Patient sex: M
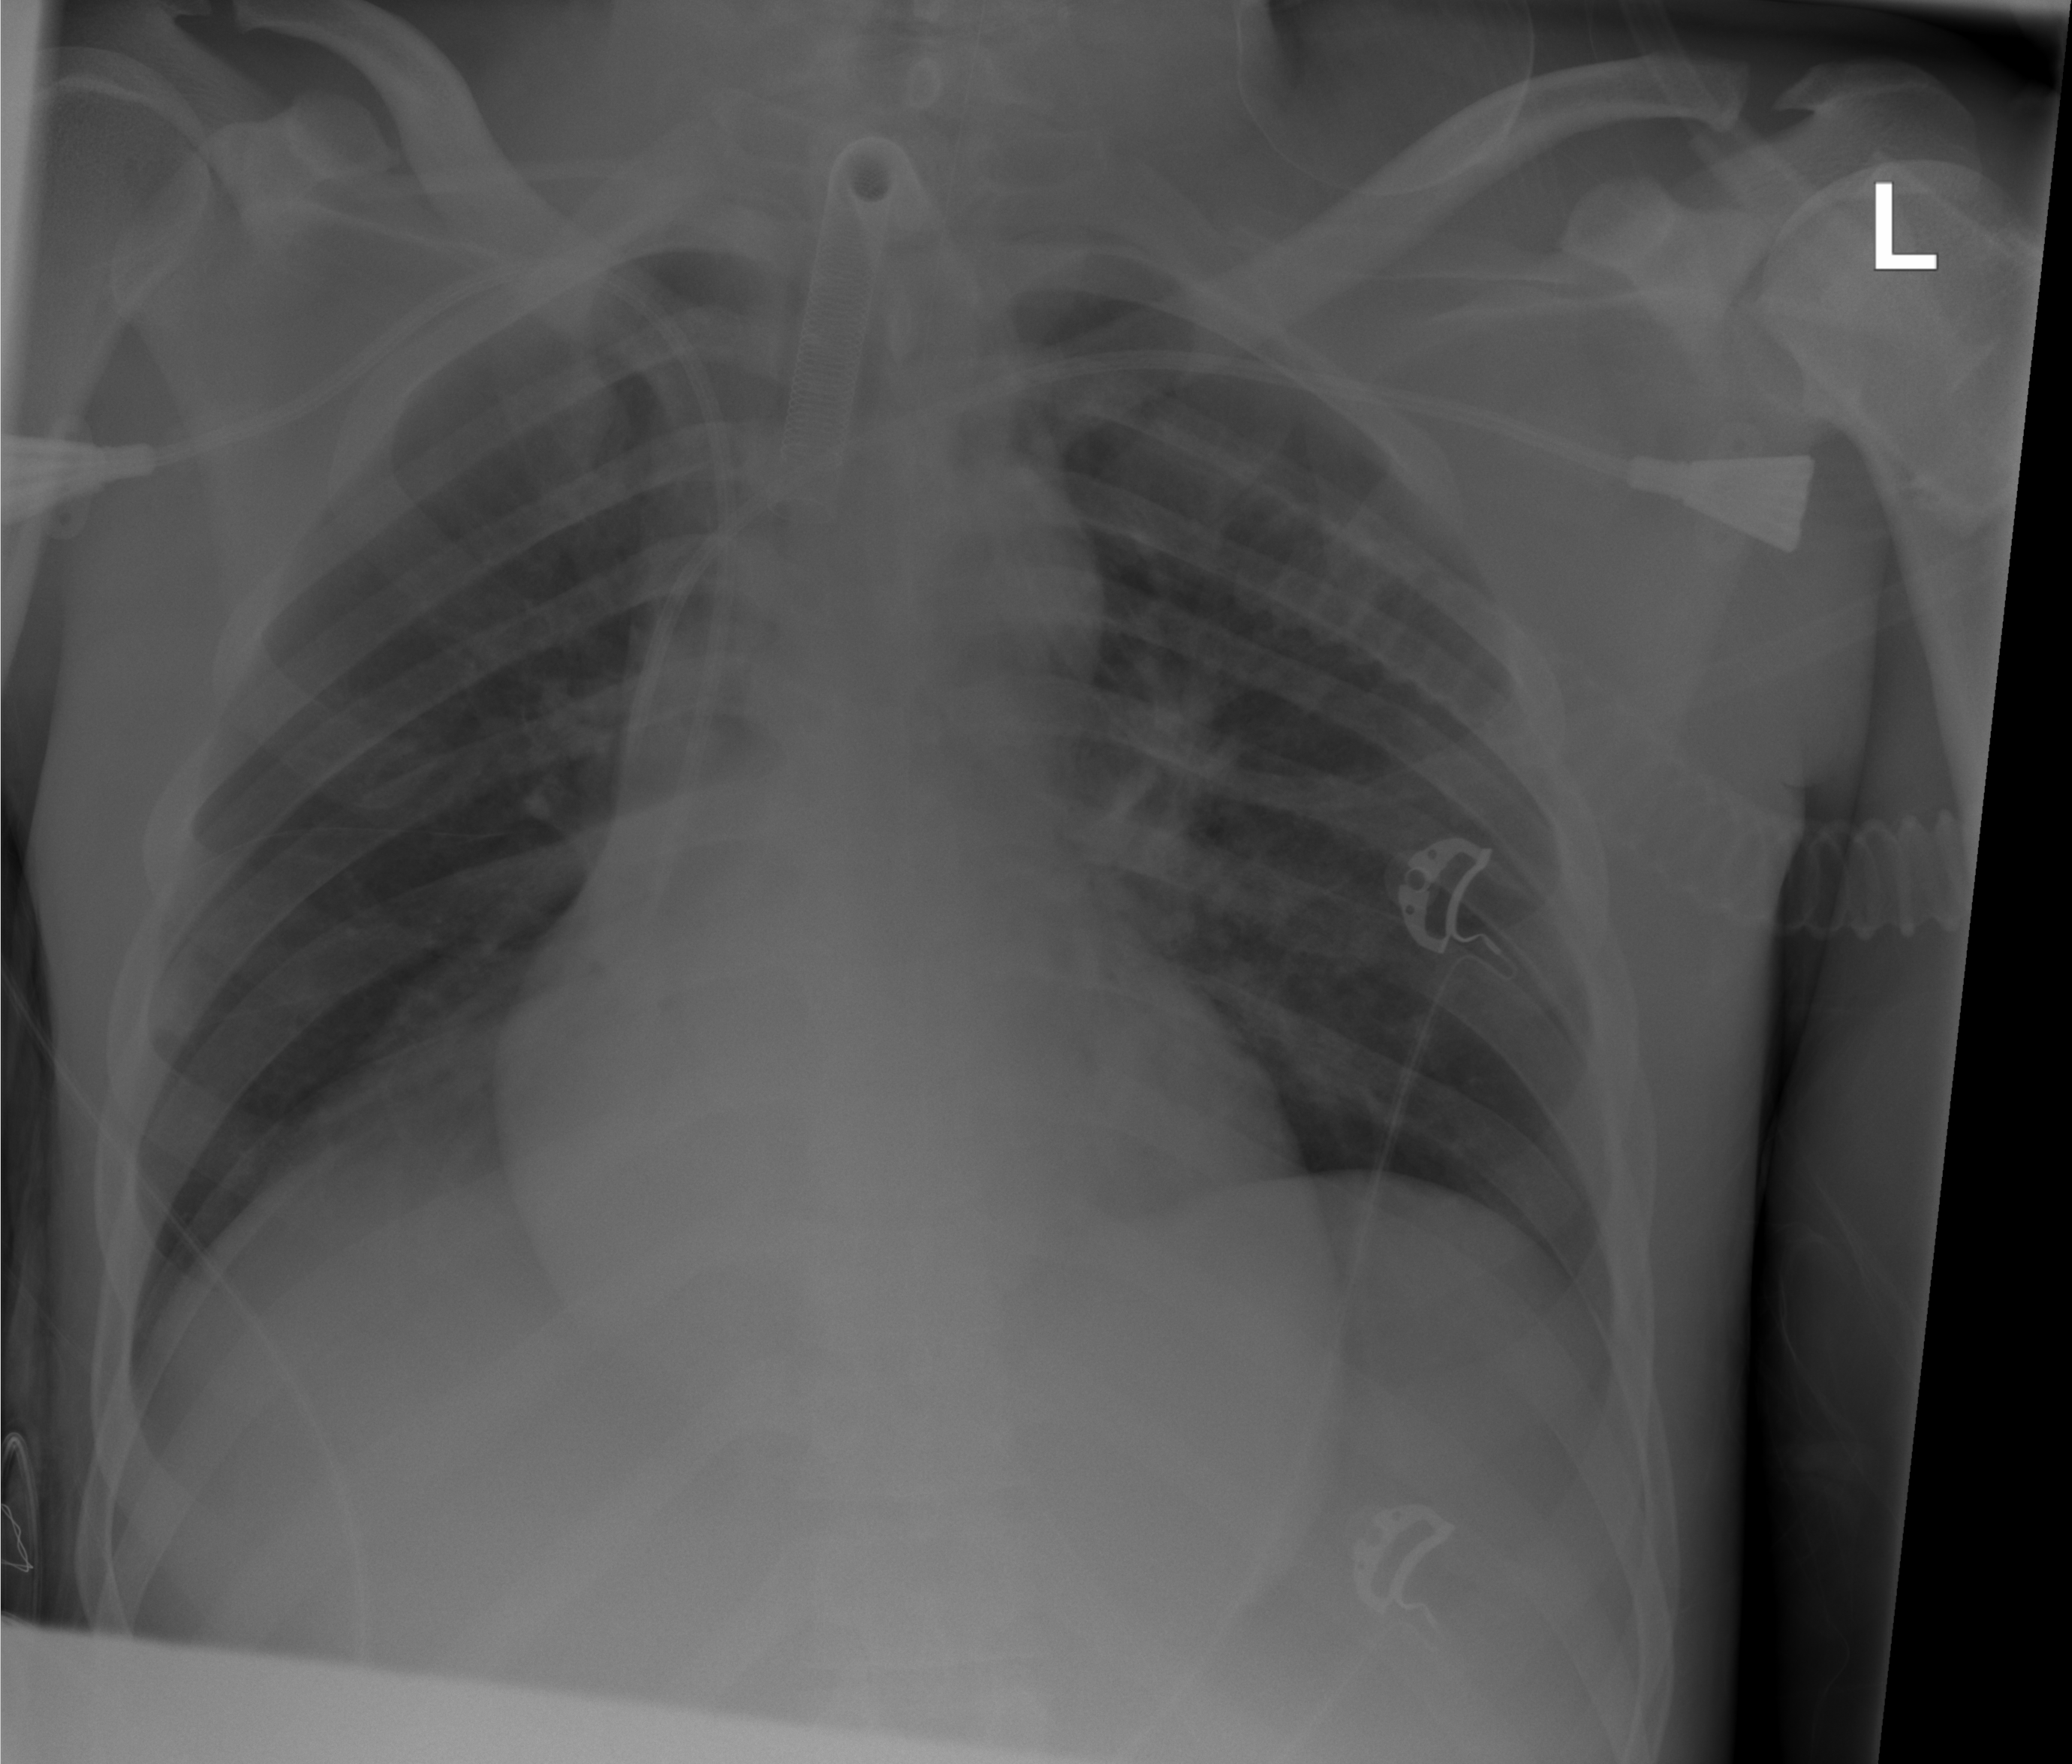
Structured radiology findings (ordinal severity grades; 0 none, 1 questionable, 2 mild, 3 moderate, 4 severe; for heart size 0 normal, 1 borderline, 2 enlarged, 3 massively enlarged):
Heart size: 2
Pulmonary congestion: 0
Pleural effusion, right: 1
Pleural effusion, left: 0
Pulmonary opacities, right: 0
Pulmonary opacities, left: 2
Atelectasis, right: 2
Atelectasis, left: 2